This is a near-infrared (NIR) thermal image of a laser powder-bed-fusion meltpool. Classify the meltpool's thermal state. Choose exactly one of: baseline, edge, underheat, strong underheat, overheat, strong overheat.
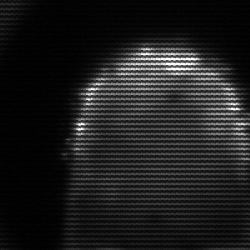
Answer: strong underheat